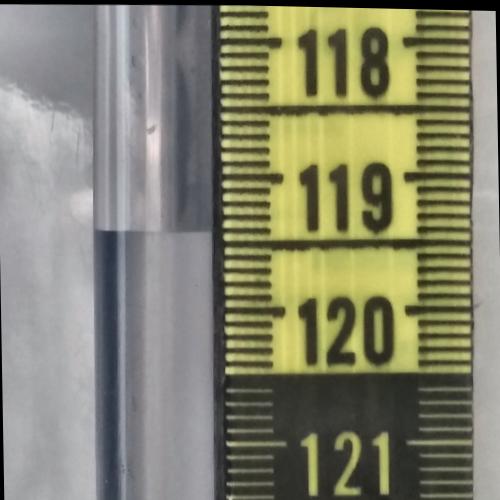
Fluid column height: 119.4 cm